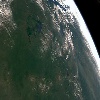
Label: land